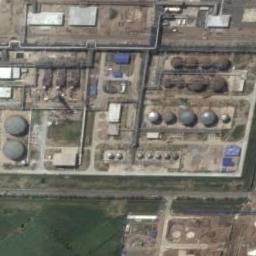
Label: storage_tank